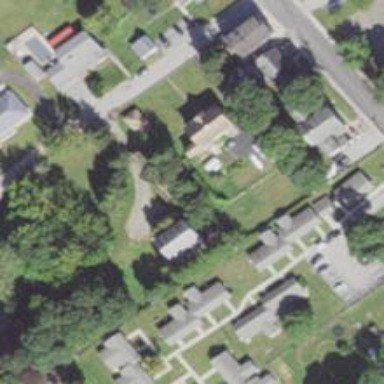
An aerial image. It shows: Residential driveway used as service road.